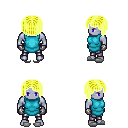
a pixel art fantasy rpg character, male body template, dark elf, purple skin, teal tunic, metal pants, gold pageboy hairstyle, metal gloves, white slippers, four views (front, back, left, right), 2x2 character sprite sheet, small pixel art, hard edges, no anti-aliasing